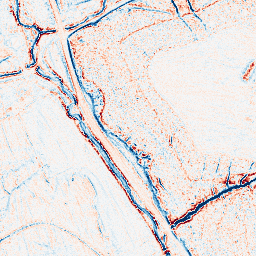
Category: edge_preserving
Decomposition family: anisotropic_diffusion
Decomposition parameters: iterations: 5
kappa: 30
gamma: 0.2
Upsampling method: lanczos
Upsampling parameters: scale: 4
Upsampling scale: 4